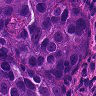
Metastatic tissue present: yes